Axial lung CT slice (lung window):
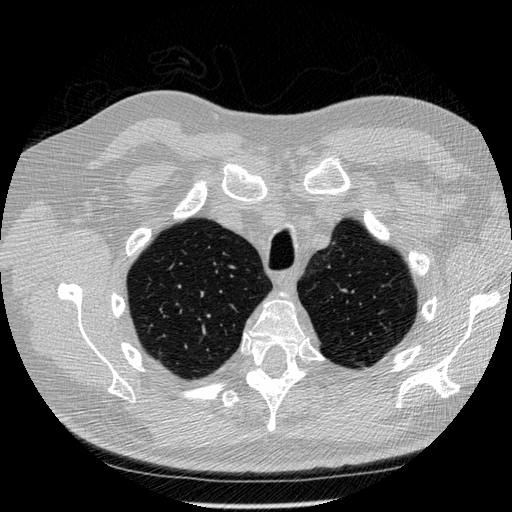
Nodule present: no